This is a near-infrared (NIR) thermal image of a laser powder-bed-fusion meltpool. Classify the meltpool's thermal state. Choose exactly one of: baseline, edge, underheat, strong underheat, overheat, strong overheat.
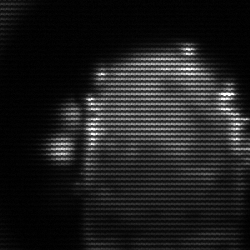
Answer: baseline